Aerial crown-view tile of a tropical tree (Barro Colorado Island, Panama), acquired 20240813:
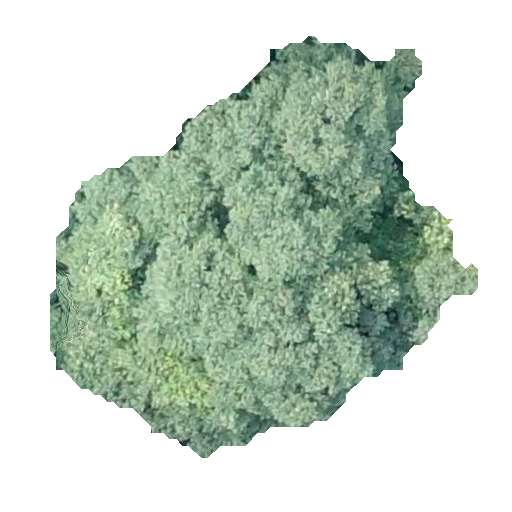
Species: Luehea seemannii
GBIF accepted scientific name: Luehea seemannii
Crown area: 171.436 m²